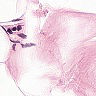
Metastatic tissue present: no